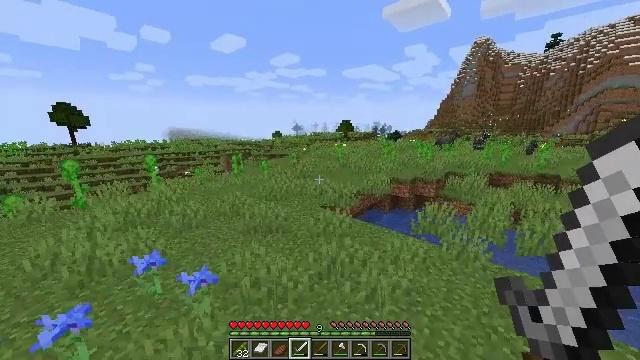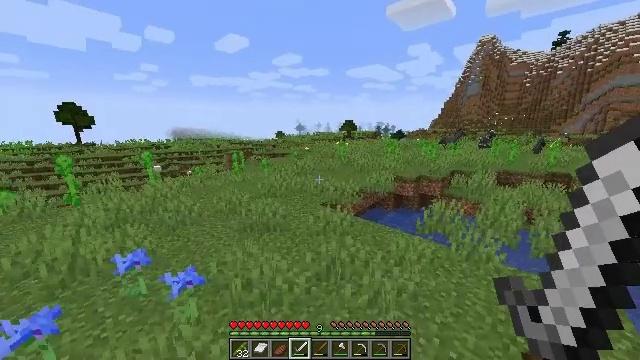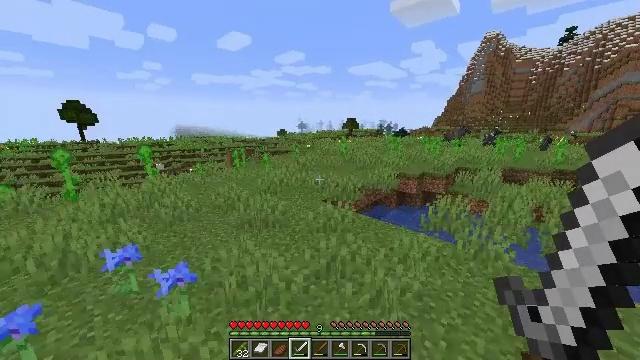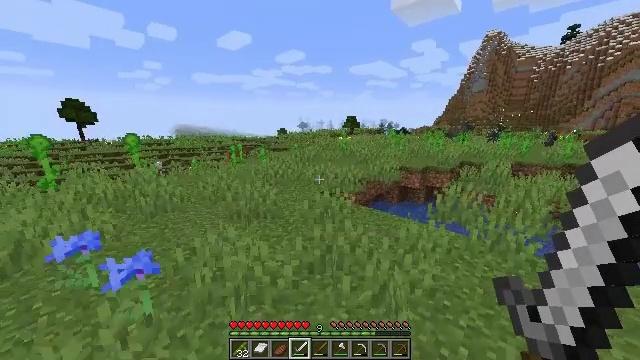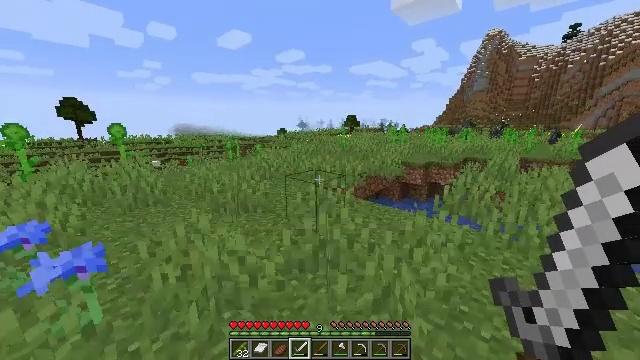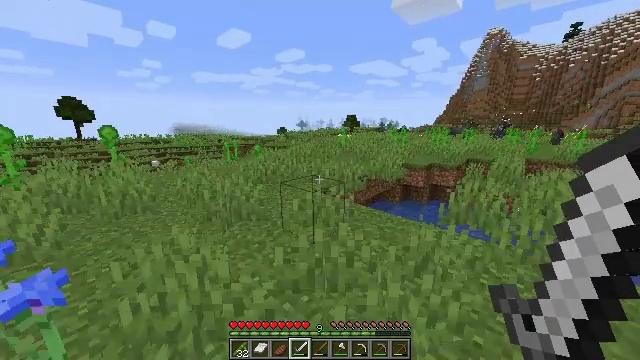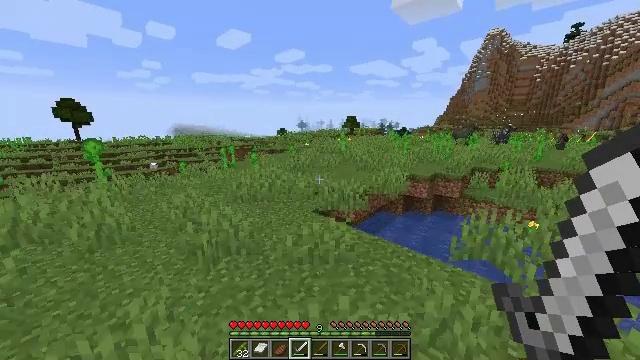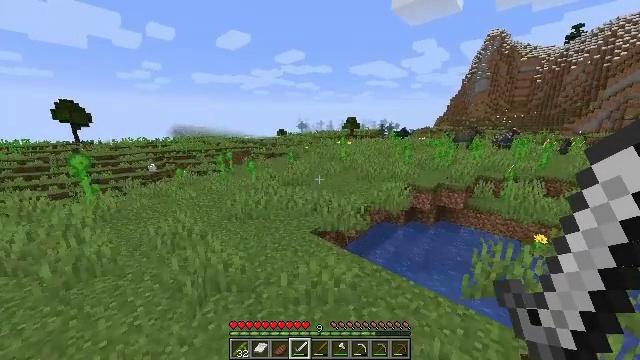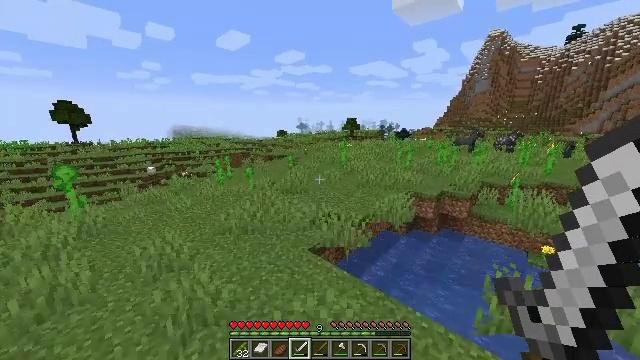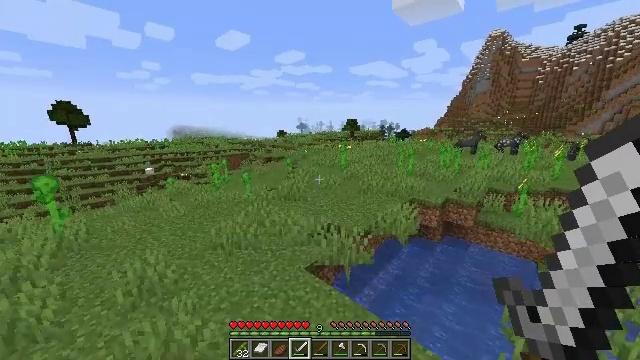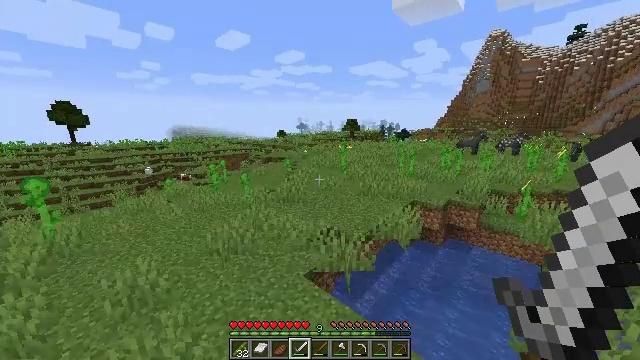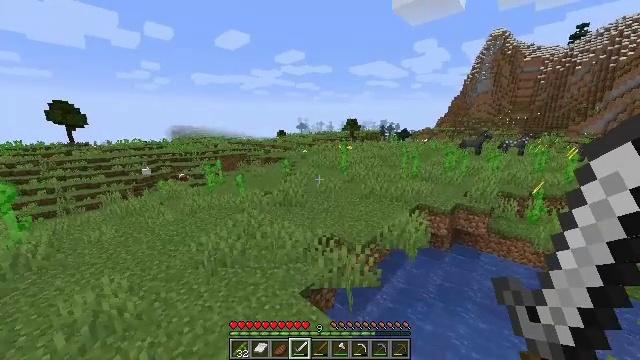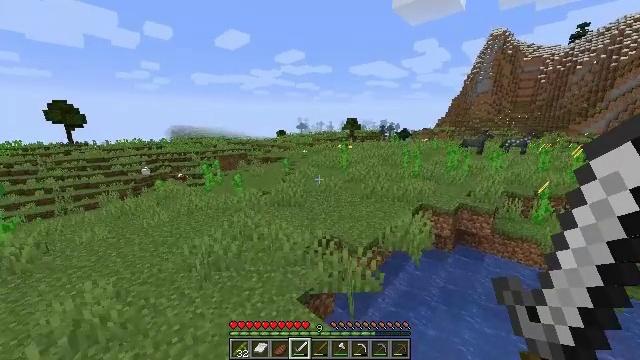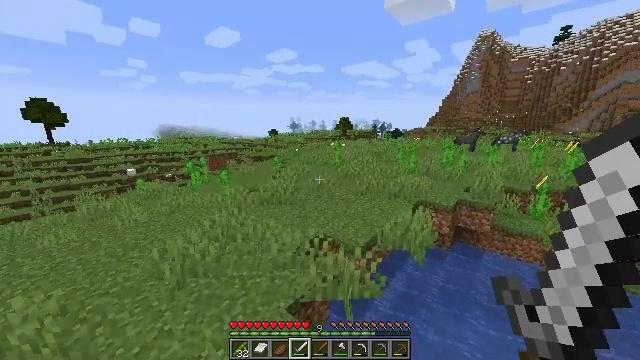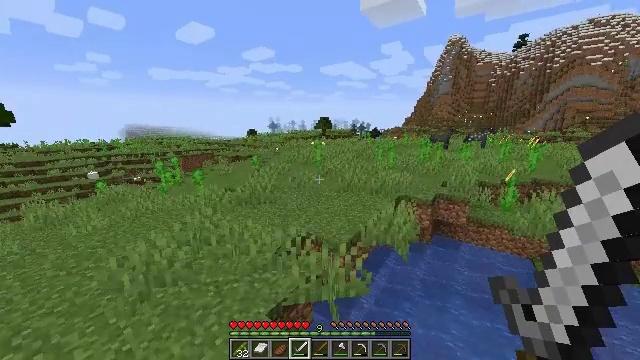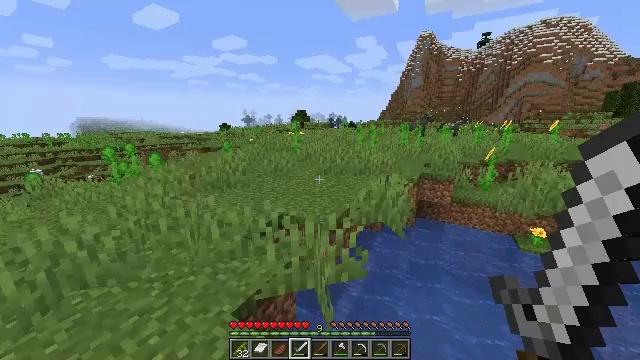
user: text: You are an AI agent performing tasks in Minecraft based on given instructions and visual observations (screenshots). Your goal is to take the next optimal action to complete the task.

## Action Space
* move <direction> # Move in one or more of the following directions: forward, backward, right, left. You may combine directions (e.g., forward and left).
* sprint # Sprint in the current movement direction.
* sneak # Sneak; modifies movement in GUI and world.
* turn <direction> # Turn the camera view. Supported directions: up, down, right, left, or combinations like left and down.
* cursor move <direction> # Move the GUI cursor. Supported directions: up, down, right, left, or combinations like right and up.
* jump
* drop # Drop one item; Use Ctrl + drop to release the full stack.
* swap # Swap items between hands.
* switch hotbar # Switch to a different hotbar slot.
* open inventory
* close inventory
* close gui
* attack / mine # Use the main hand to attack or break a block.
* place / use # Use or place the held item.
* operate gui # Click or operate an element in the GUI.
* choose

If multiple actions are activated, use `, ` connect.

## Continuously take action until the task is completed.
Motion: motion action
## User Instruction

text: Harvest sweet berries by mining the bush.
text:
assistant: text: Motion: move forward, jump
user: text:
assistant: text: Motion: move forward, jump
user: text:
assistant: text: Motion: move forward, jump
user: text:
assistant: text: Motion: move forward, sprint, jump
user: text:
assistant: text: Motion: move forward, sprint, jump
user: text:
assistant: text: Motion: move forward, sprint, jump
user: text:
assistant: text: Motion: move forward, sprint, jump
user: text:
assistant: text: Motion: move forward, jump
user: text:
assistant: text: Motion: move forward, jump
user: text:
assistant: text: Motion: move forward, jump
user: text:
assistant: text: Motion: move forward, jump
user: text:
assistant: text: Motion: move forward, jump
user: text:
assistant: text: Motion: move forward, turn right, jump
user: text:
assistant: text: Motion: move forward, turn right, jump
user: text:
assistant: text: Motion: move forward, turn right and down, jump
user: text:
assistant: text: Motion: move forward, sprint, turn right, jump
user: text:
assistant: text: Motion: move forward, sprint, jump
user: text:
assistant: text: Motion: move forward, sprint, jump
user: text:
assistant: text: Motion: move forward, jump
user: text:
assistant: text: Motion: move forward, jump
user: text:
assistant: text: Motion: move forward, jump
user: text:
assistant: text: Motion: move forward, jump
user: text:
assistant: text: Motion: move forward, jump
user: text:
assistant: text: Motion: move forward, jump
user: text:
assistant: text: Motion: move forward, jump
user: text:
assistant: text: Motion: move forward, jump
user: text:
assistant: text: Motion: move forward, jump
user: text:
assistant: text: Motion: move forward, jump
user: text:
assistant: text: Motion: move forward, jump
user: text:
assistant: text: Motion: move forward, sprint, jump